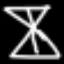
Label: hourglass